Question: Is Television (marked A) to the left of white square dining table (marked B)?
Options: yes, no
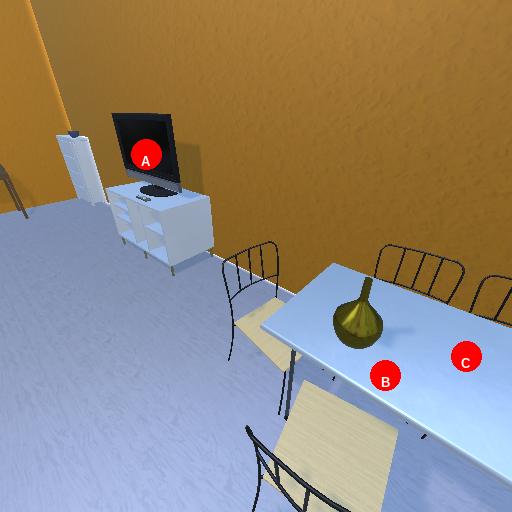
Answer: yes